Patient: sex M, age 62
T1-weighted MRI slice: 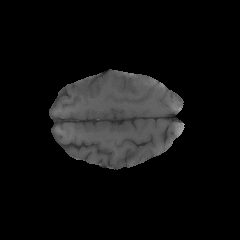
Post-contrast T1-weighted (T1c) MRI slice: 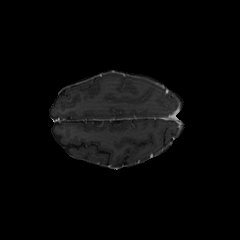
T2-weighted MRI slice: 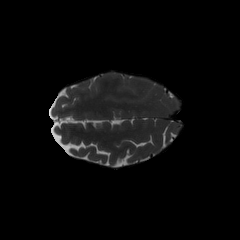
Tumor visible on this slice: no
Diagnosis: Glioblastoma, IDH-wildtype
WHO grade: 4